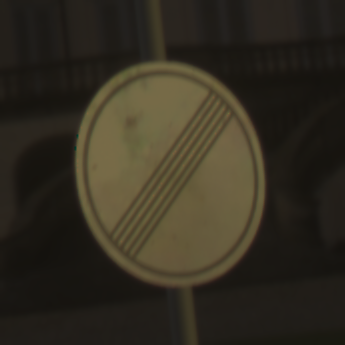
Verkehrszeichen: EndeSaemtlicherBegrenzungen
Umgebung: Outdoor, Suburban
Tageszeit: MorningAfternoon
Wetter: Overcast
Licht: Natural
Jahreszeit: NotSpecified
Kontrast: LowContrast